Aerial crown-view tile of a tropical tree (Barro Colorado Island, Panama), acquired 20240918:
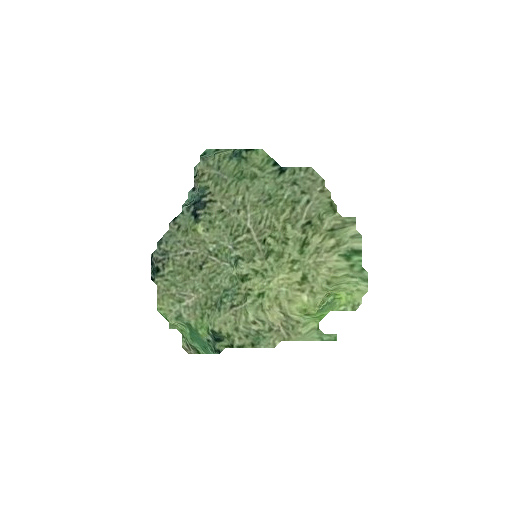
Species: Quararibea stenophylla
GBIF accepted scientific name: Quararibea stenophylla
Crown area: 50.495 m²